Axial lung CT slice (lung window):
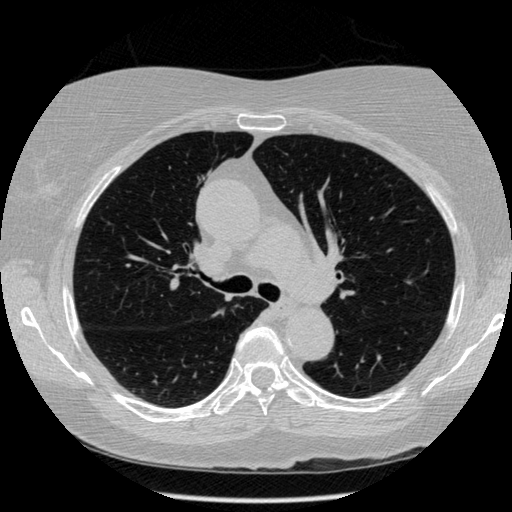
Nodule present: no